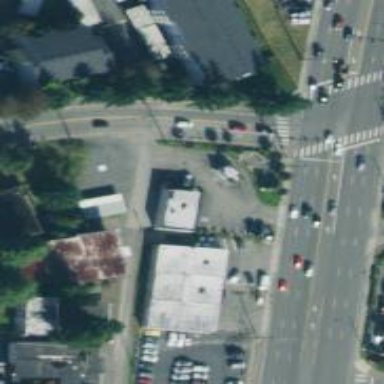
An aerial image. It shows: Convenience shop.